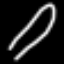
Label: fork